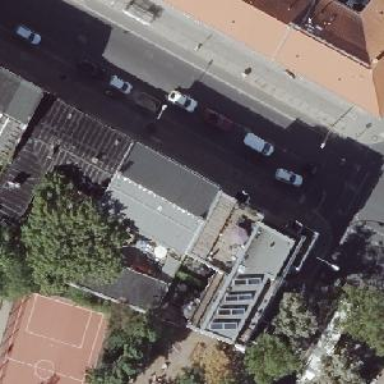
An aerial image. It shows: Saltbox-shaped roof distinguishes these apartments.